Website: crate-barrel
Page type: billing-address
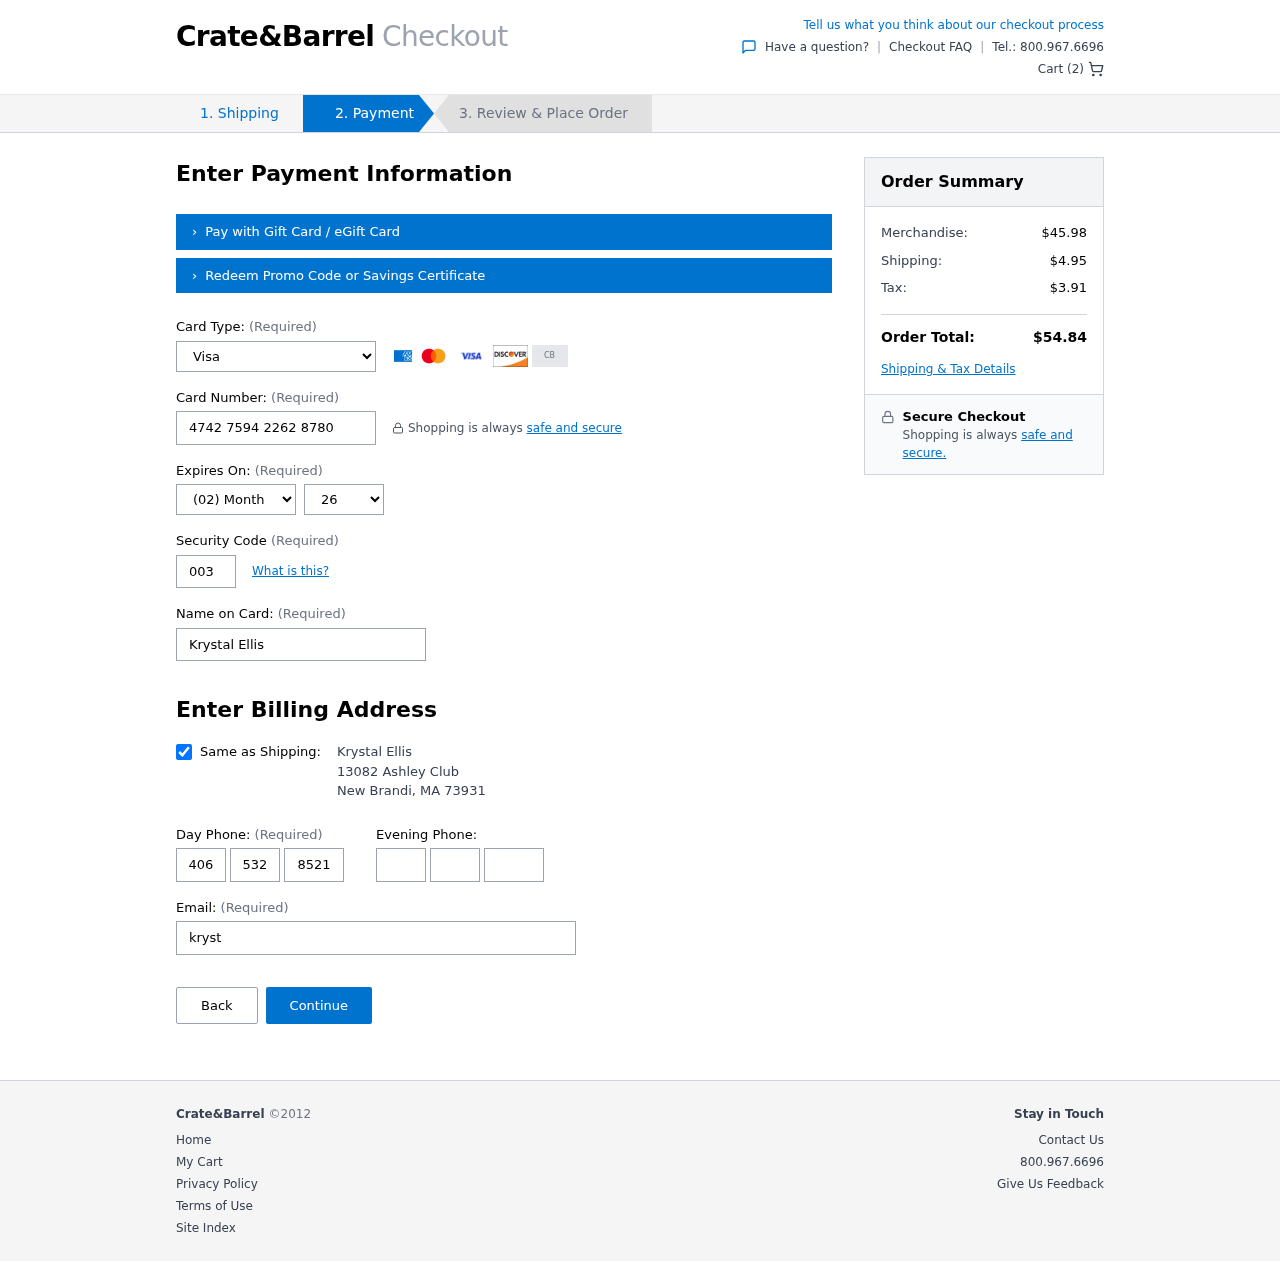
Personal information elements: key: PII_CARD_CVV
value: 003
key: PII_CARD_EXPIRY_MONTH
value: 02
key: PII_CARD_EXPIRY_YEAR
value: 26
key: PII_CARD_NUMBER
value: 4742 7594 2262 8780
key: PII_CARD_TYPE
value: Visa
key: PII_CITY
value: New Brandi
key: PII_EMAIL
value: krystal.ellis@yahoo.com
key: PII_FULLNAME
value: Krystal Ellis
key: PII_PHONE_AREA
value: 406
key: PII_PHONE_PREFIX
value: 532
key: PII_PHONE_SUFFIX
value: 8521
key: PII_POSTCODE
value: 73931
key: PII_STATE_ABBR
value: MA
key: PII_STREET
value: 13082 Ashley Club
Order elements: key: ORDER_NUM_ITEMS
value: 2
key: ORDER_SUBTOTAL
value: $45.98
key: ORDER_SHIPPING_COST
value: $4.95
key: ORDER_TAX
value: $3.91
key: ORDER_TOTAL
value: $54.84